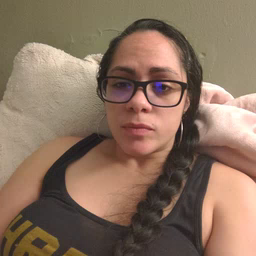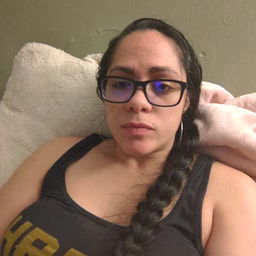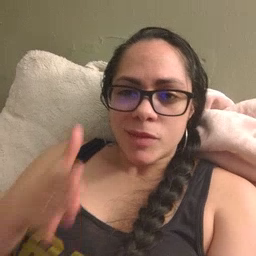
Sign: beside